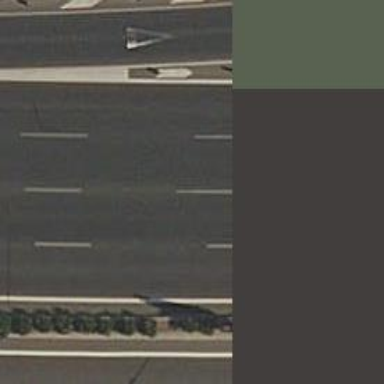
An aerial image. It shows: Asphalt motorway.